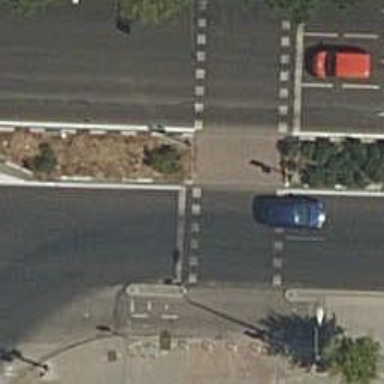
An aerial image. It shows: Kerb serving as barrier.